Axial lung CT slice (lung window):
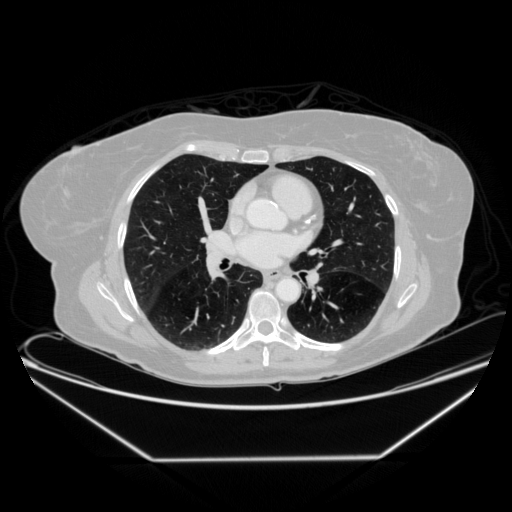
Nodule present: no